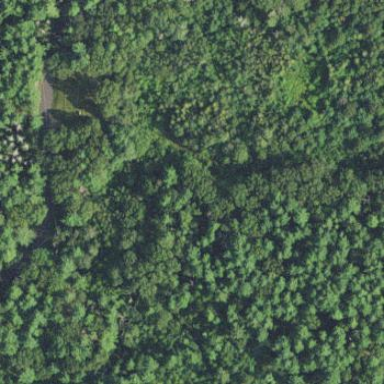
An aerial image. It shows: Needle-leaved woodland.